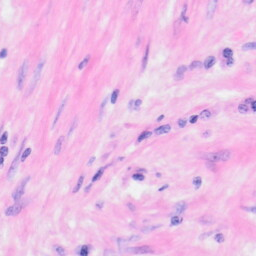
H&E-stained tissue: Kidney